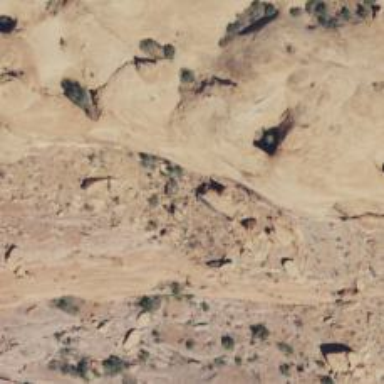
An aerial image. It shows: Cliff in nature.